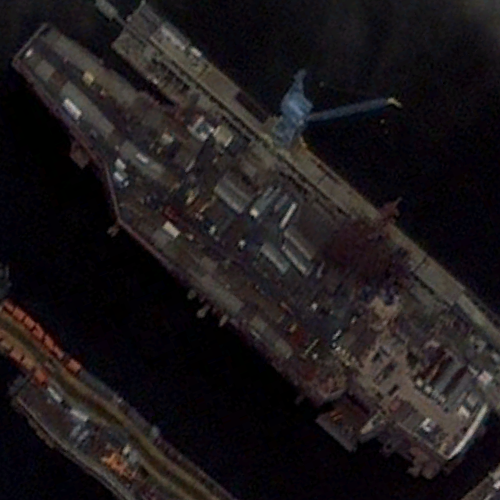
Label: aircraft_carrier